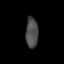
Tissue: lung
Cell type: Epithelial cells
Senescence score: 0.2291
Nuclear area (px): 372
Mean DAPI intensity: 76.54